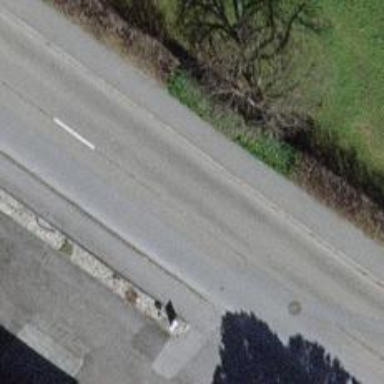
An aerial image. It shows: Traffic calming feature called choker.